Question: I ama trying to give a title to a radio button through as it is creating dynamically how can it possible
here is my code
'''
var i = 3;
function textAreaCreate(){
var l = document.createElement("label");
l.innerHTML = "Option " + i;
document.getElementById("myForm").appendChild(l);
var r = document.createElement("input");
r.innerHTML = "Option " + i;
r.setAttribute("type", "radio");
r.setAttribute("Name", "CorrectAns");
document.getElementById("coreectOpt").appendChild(r);
i++;
}
'''
And html code
'''
<div id="coreectOpt"> //For radio button
</div>
<div class="form-group" id="myForm"> //For label
</div>
<a href="#" class="textAreaCreate" onclick="textAreaCreate()">Add More Options</a>
'''
Label is working successfully but radio button is not
i want C, D and so on,
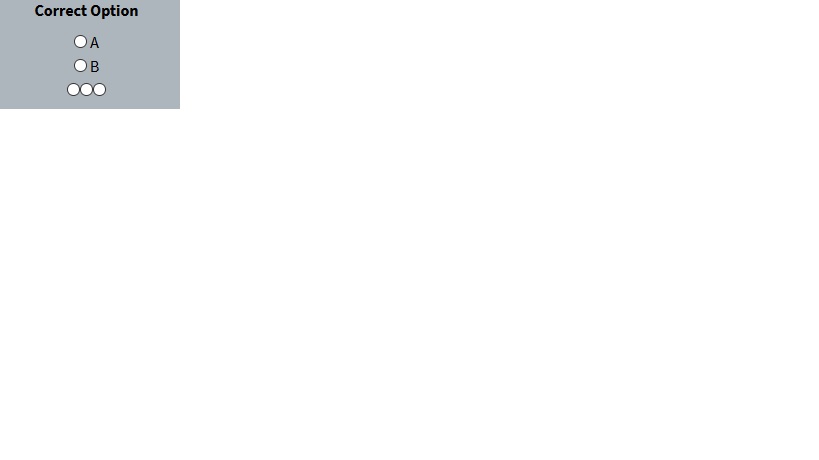
Answer: At the moment, the text you're assigning is just 'Option' concatenated with a number. If you want to use letters instead, you could use 'fromCharCode' to convert the number to a letter.
Also, to have the radio button clicked when the label is clicked, assign a unique string to the 'label''s 'for' attribute, and give the radio button the same 'id'.
Also note that radio buttons don't have 'innerHTML' properties - don't try to assign to them.
'''
let i = 3;
function textAreaCreate() {
const letter = String.fromCharCode(i + 62);
const labelString = "Option " + letter;
const l = document.createElement("label");
// Starts at character code 62, which is "A":
l.textContent = labelString;
l.setAttribute('for', letter);
document.getElementById("myForm").appendChild(l);
const r = document.createElement("input");
r.id = letter;
r.setAttribute("type", "radio");
r.setAttribute("Name", "CorrectAns");
document.getElementById("coreectOpt").appendChild(r);
i++;
}
'''
'''
<div id="coreectOpt">
</div>
<div class="form-group" id="myForm">
</div>
<a href="#" class="textAreaCreate" onclick="textAreaCreate()">Add More Options</a>
'''